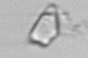
Label: detritus_transparent